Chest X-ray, PA view. Patient: 13 years old, sex F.
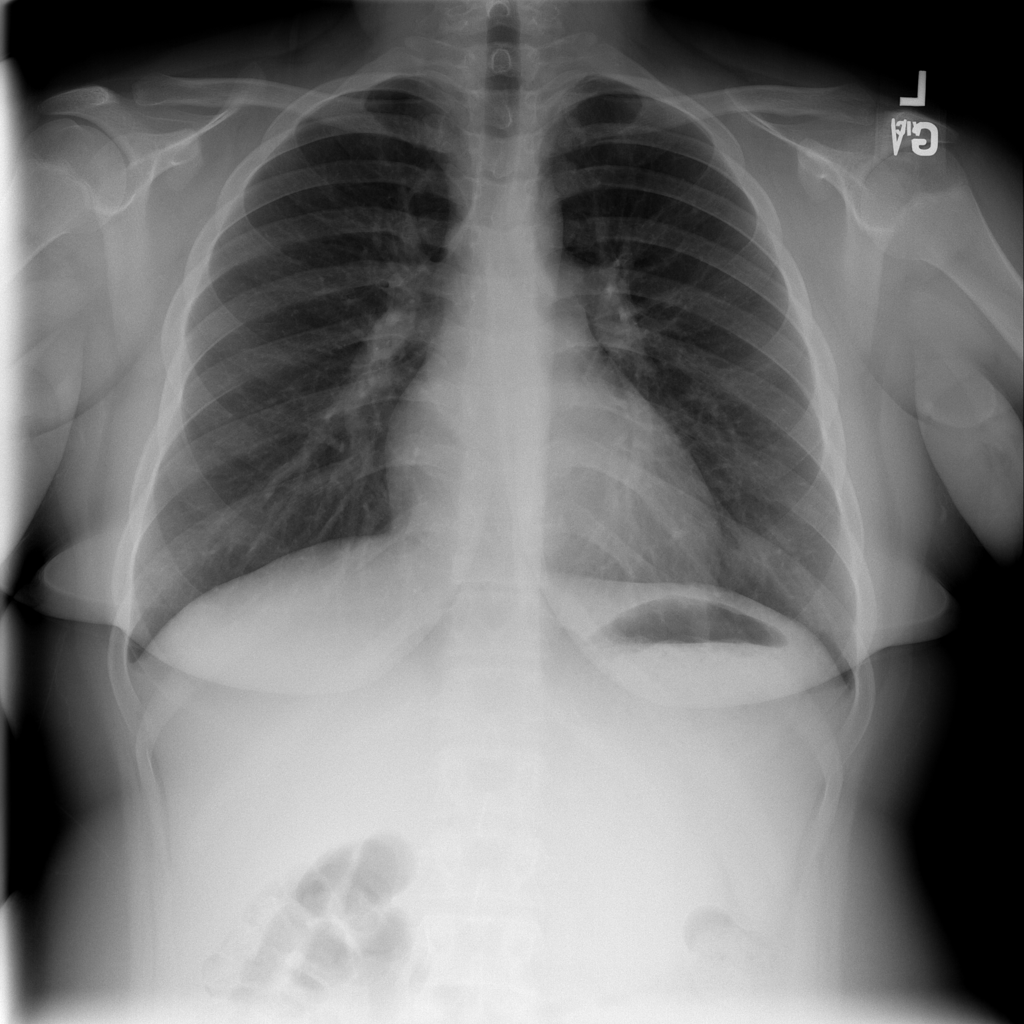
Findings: No Finding